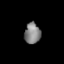
Tissue: lung
Cell type: Fibroblasts
Senescence score: 0.5469
Nuclear area (px): 331
Mean DAPI intensity: 128.779